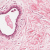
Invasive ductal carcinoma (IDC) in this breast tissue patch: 0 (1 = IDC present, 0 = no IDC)